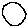
Label: circle